Question: I have this homework assignment for my Data Communications & Networking class and I am completely lost.
It is about learning DNS lookup using the Command prompt but my professor didn't really explain it very well at all.

On the left is me typing the line into command prompt (as administrator) & on the right is the example the professor gave us. Every time I use -type=NS, it returns root as opposed to what the professor was getting on the right.
I do not understand this stuff at all so all of my Google searches are coming up empty and I'm 2 hours into this now and completely confused. Can anyone explain how I can end up with a result like the one he is getting on the right?
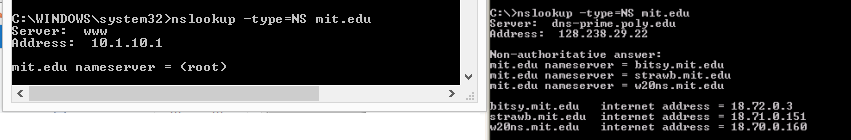
Answer: . Try setting it right.
Here is the link to setup Google DNS server for Windows: <URL>. See section named Microsoft Windows in this page.